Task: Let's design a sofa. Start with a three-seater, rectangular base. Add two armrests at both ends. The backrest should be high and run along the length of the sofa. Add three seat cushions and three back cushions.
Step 246:
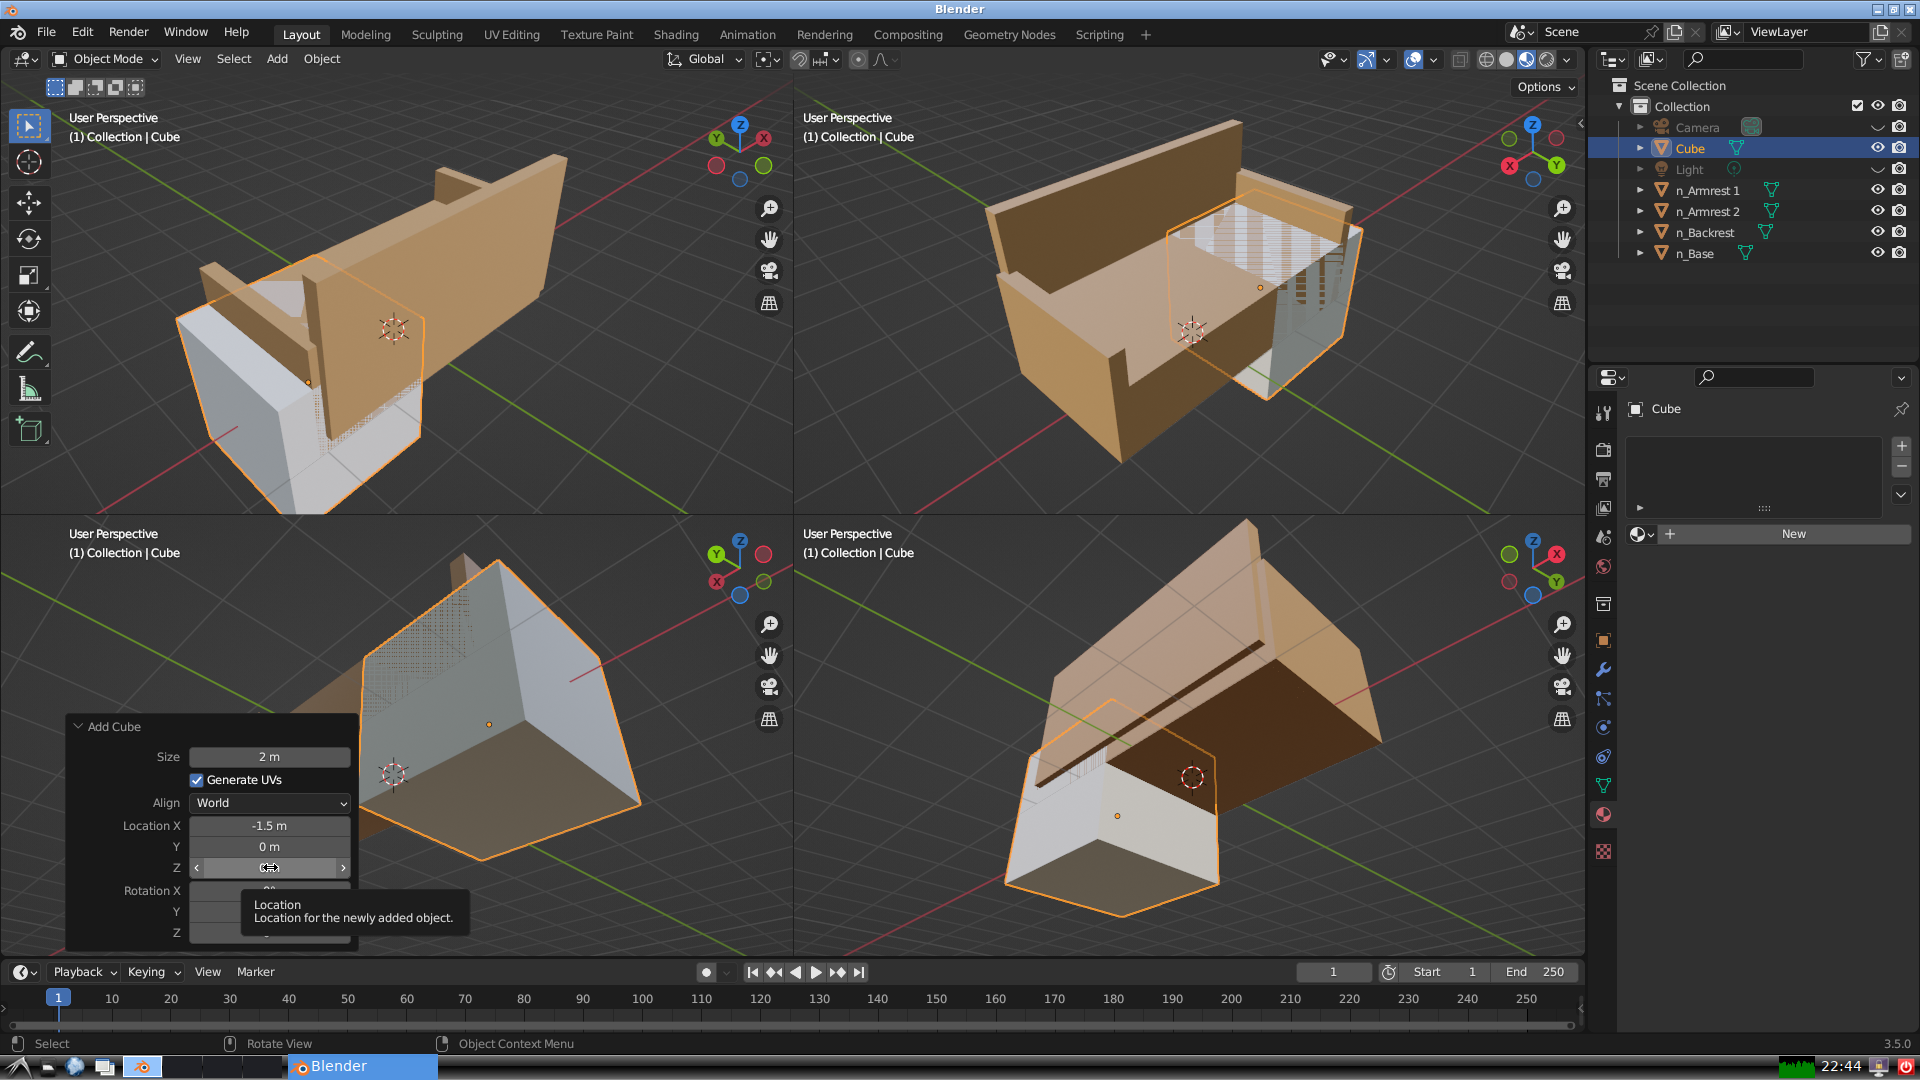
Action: click: no